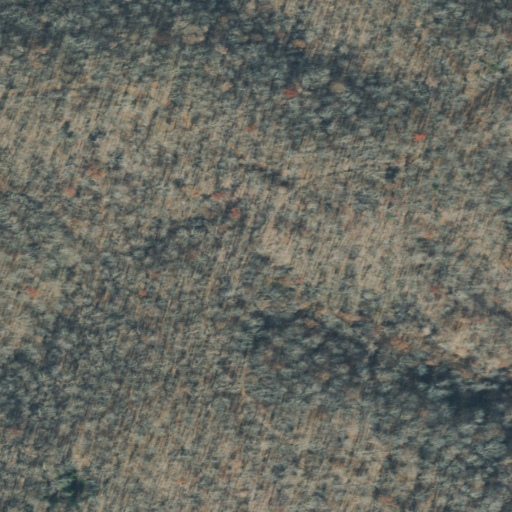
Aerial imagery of gap in Tennessee named Pig Pen containing only deciduous forest